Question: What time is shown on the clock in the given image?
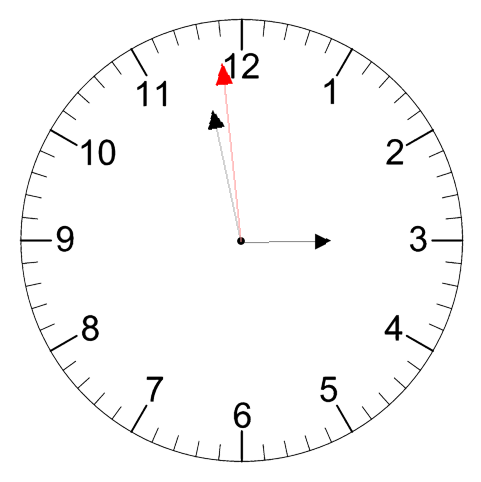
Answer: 02:57:59